Question: Please see the screenshot below. I'm returning Json result from a controller to populate a cascading drop-down. The application works perfectly fine when run from the visual studio, but the drop-down doesn't get filtered at all (throws a 404) when run from the iis server. I'm really confused. Any help would be appreciated. Thanks.
In the pic, the one on top is when run from VS, and the one in the bottom is when run from the iis through intranet.
I've attached the code below as requested, but like I've mentioned above, it works perfectly fine when run from Visual Studio.
'''
[HttpPost]
public JsonResult FilterByDivision(string divisionId)
{
try
{
using (ctx)
{
var SubDivResults = (from q in ctx.Test
where q.divId== divisionId
select new Models.SubDivisionDTO
{
SubDivID = q.subdivId,
SubDiv = q.SubDiv
}).Distinct().ToList();
ajaxLookup.SubDiv = SubDivResults;
}
JsonResult result = new JsonResult();
result.Data = ajaxLookup;
return result;
}
catch (Exception)
{
throw;
}
}
'''
//Filter By Division
'''
$(function () {
$("select#DivisionId").change(function (evt) {
if ($("select#DivisionId").val() != "-1") {
$.ajax({
url: "/AjaxDropDown/FilterByDivision",
type: 'Post',
data: { divisionId: $("select#DivisionId").val() },
success: function (data) {
var subDivItems = "<option value='" + "-1" + "'>" + "Please Select" + "</option>";
$.each(data.subDivisions, function (i, val) {
subDivItems += "<option value='" + val.subDivId + "'>" + val.subDivName + "</option>";
});
$("select#subDivId").empty().html(subDivItems);
}
});
}
});
});
'''

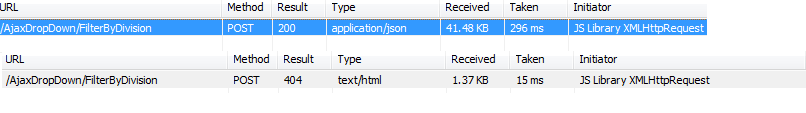
Answer: If you are making the call from jQuery, for example, check the path because you're getting a 404. You are probably running your application inside a virtual directory and you are calling a absolute path from your javascript.
That is probably your problem for a 404 result.
From your snippet the problem lies probably here:
'''
$.ajax({
url: "/AjaxDropDown/FilterByDivision",
...
});
'''
You should have something probably on this form:
'''
$(function () {
$("select#DivisionId").change(function (evt) {
var resourceAddress = '@Url.Content("~/AjaxDropDown/FilterByDivision")';
if ($("select#DivisionId").val() != "-1") {
$.ajax({
url: resourceAddress,
type: 'Post',
data: {
divisionId: $("select#DivisionId").val()
},
success: function (data) {
var subDivItems = "<option value='" + "-1" + "'>" + "Please Select" + "</option>";
$.each(data.subDivisions, function (i, val) {
subDivItems += "<option value='" + val.subDivId + "'>" + val.subDivName + "</option>";
});
$("select#subDivId").empty().html(subDivItems);
}
});
}
});
});
'''
This would give you a relative path every time.